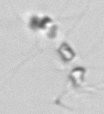
Label: Chaetoceros_socialis